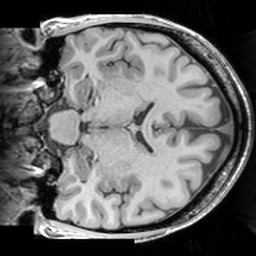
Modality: T1w
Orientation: coronal
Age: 29
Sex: female
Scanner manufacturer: siemens
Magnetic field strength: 3 T
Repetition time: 1.63 s
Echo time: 0.00311 s